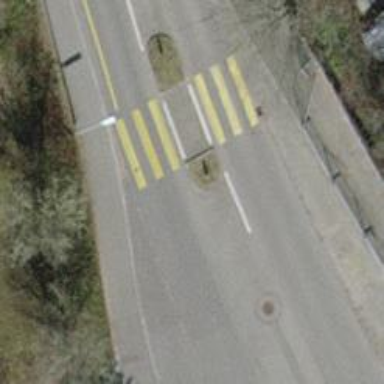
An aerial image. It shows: Zebra crossing on the road.